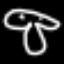
Label: mushroom